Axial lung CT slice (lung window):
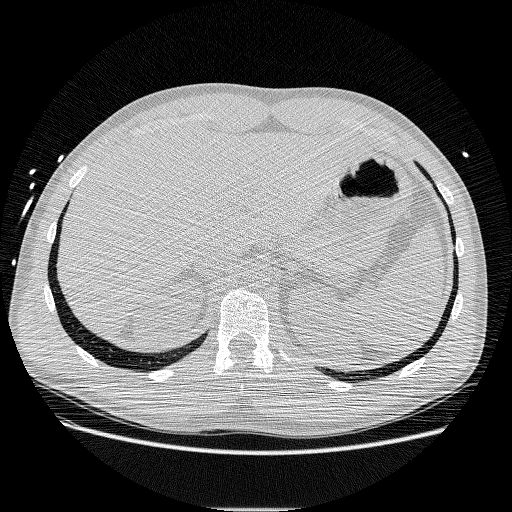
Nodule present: no